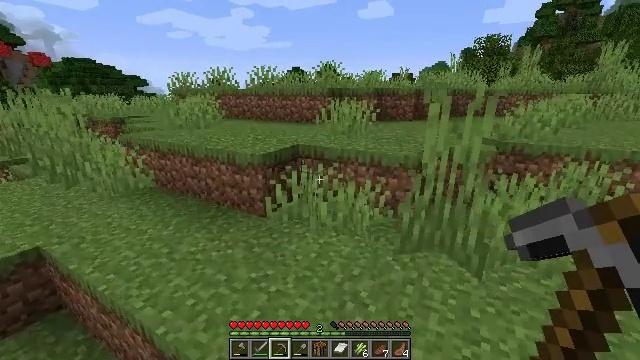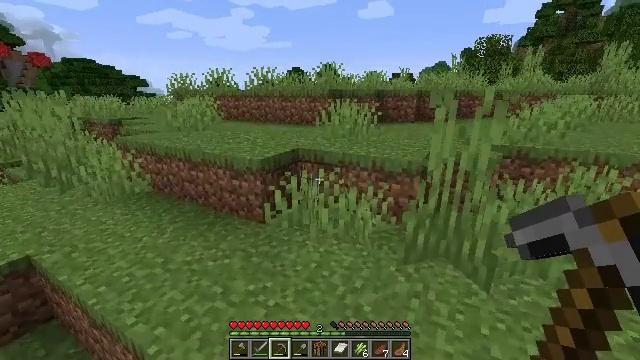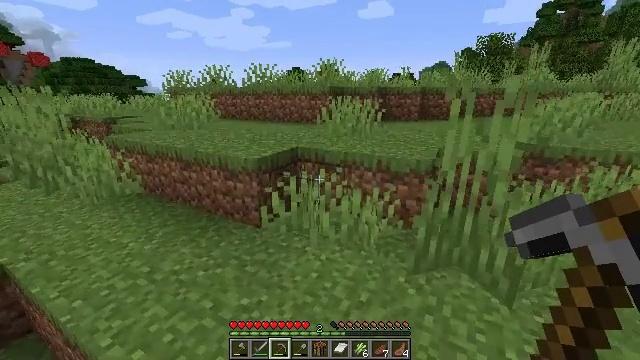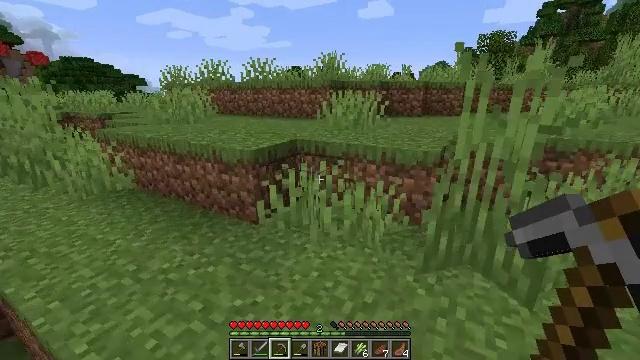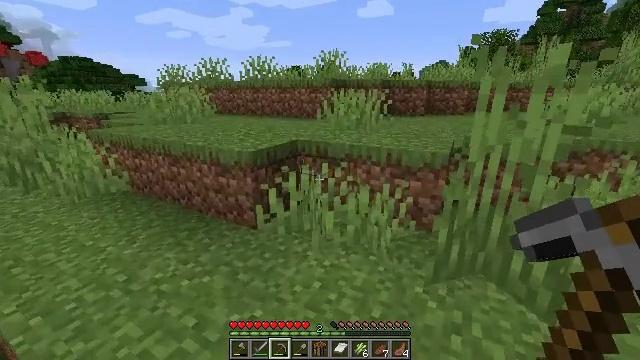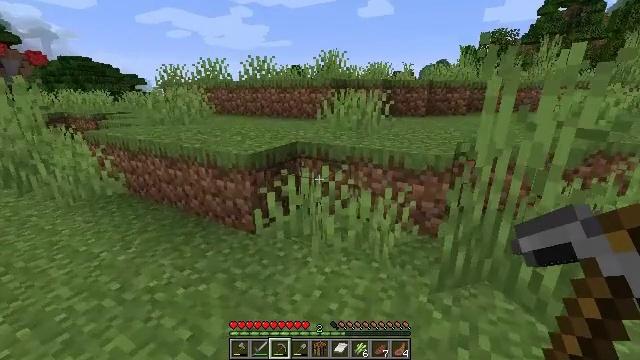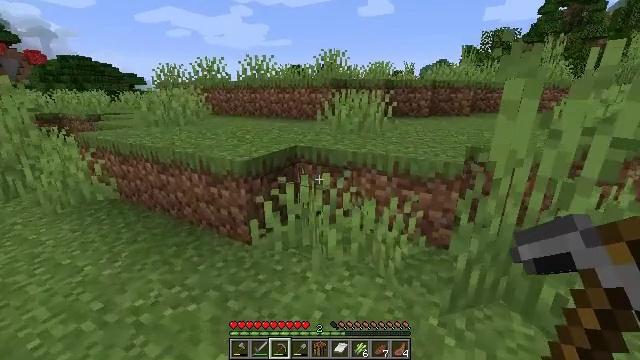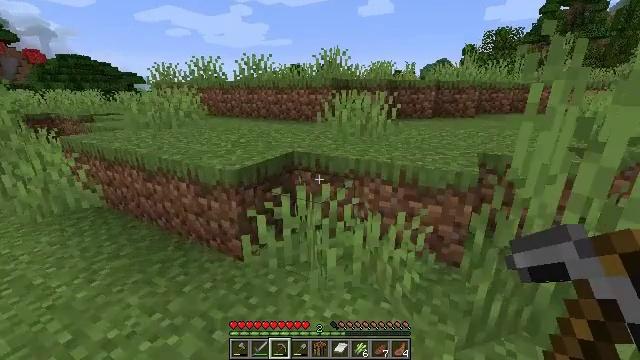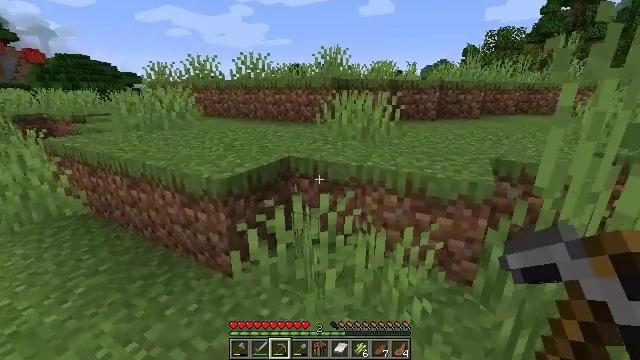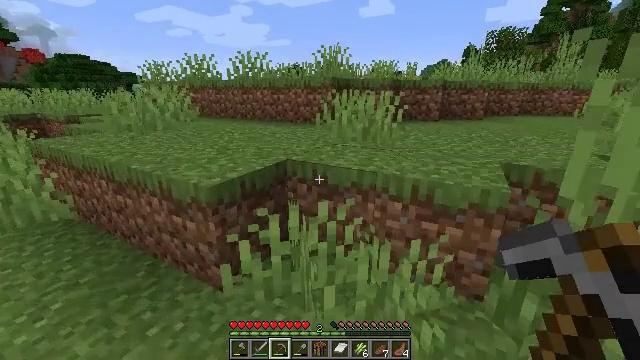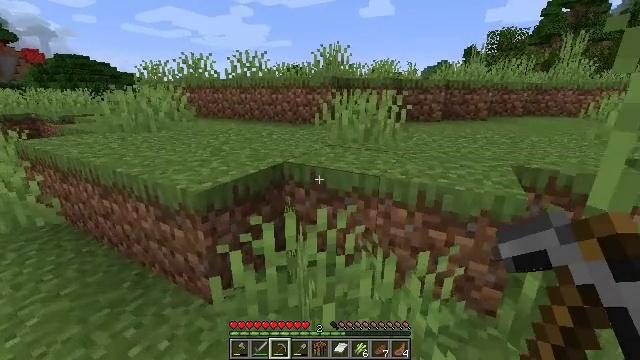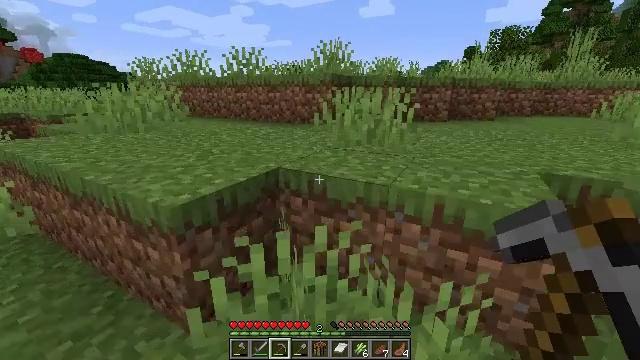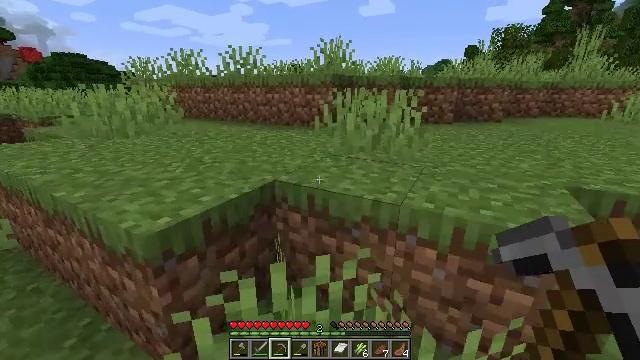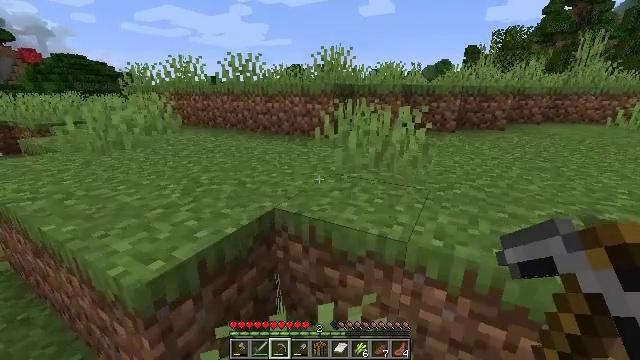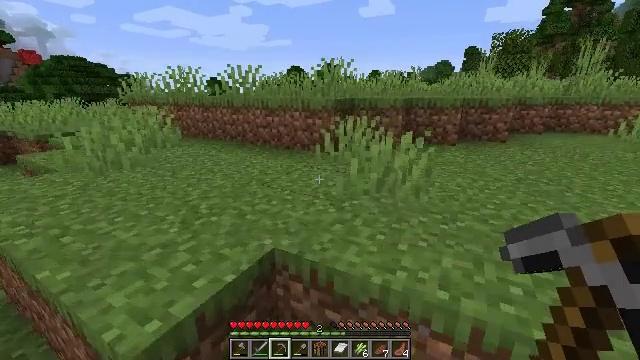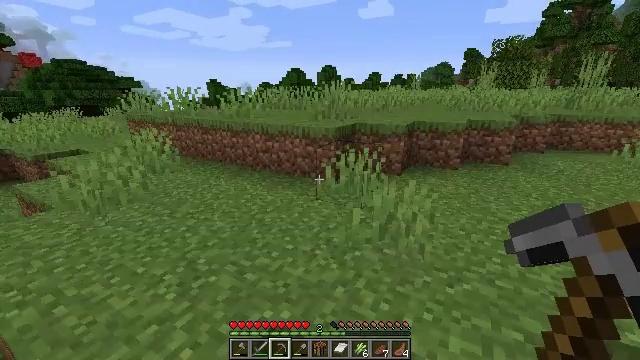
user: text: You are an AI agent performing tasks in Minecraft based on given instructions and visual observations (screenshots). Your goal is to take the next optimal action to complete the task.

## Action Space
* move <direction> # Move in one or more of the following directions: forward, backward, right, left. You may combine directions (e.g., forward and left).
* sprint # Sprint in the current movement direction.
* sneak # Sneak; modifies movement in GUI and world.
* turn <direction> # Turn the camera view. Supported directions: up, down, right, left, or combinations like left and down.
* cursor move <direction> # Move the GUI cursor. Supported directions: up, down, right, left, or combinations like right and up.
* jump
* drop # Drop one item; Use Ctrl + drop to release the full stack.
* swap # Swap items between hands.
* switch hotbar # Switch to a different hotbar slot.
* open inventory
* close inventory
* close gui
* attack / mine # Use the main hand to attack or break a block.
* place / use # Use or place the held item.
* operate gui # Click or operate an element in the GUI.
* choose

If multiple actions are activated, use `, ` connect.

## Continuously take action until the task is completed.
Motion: motion action
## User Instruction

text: Gather grass on the ground.
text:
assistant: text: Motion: move forward
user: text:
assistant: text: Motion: move forward
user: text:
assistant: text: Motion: move forward
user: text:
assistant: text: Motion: move forward
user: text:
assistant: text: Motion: move forward
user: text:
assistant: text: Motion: move forward
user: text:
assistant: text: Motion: move forward
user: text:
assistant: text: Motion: move forward
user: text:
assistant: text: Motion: move forward
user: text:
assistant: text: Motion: move forward
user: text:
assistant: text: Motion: move forward
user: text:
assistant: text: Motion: move forward
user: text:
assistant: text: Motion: move forward, jump
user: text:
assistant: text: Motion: move forward, jump
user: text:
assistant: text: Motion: move forward, jump
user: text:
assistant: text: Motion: move forward, jump
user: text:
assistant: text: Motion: move forward, jump
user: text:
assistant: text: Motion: move forward, jump
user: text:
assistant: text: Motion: move forward, turn right
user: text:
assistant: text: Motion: move forward
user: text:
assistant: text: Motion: move forward
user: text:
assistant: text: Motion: move forward
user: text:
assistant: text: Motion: move forward
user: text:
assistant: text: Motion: move forward, jump
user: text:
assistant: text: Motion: move forward, jump
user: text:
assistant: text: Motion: move forward, jump
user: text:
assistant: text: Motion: move forward, jump
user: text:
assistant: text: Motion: move forward
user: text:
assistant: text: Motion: move forward
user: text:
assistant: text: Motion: move forward